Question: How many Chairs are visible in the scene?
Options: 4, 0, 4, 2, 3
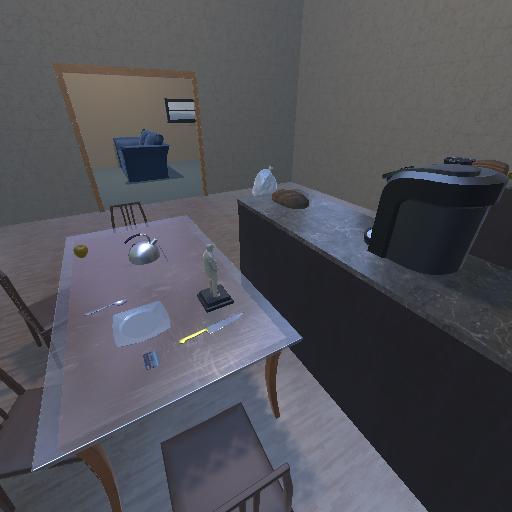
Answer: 4